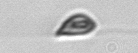
Label: Cryptophyta